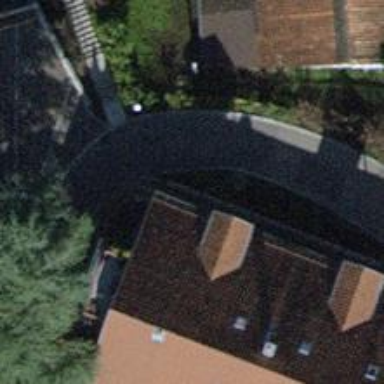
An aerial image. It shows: Concrete steps.